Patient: sex F, age 34
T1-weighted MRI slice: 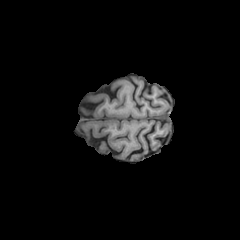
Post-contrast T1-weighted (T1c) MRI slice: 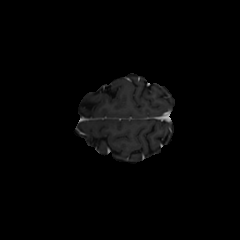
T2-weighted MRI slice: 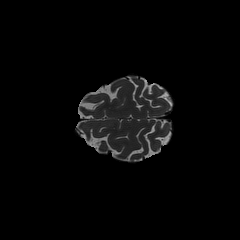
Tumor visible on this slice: no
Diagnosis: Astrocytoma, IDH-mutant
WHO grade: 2